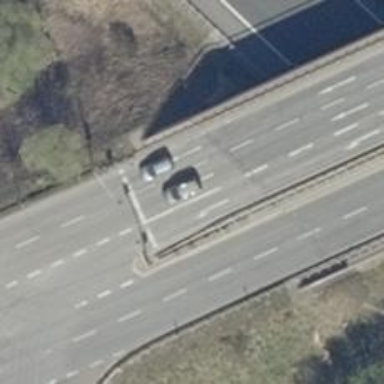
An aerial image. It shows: Asphalt bridge for motor vehicles on primary highway.